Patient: sex F, age 80
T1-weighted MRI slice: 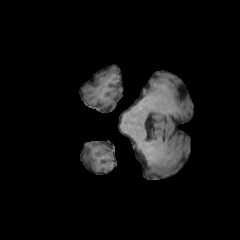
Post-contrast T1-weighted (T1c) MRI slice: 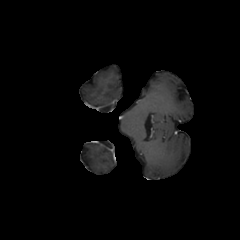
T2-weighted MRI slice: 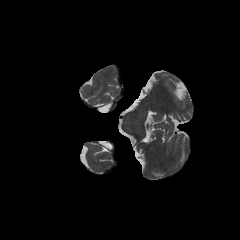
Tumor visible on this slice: no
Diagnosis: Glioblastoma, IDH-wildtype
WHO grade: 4